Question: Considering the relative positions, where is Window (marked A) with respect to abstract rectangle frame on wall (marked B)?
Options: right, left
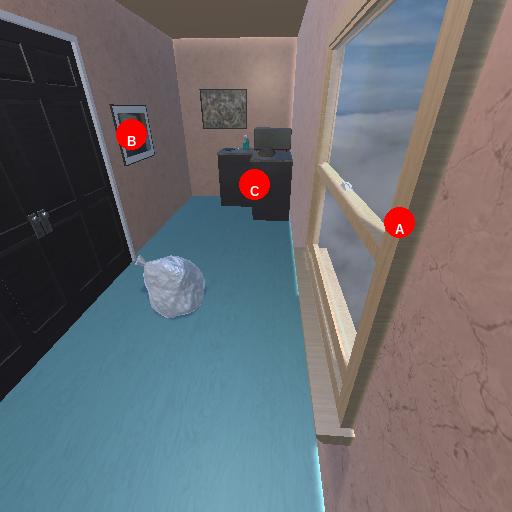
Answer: right